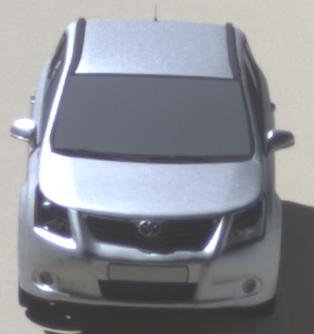
Make: Toyota
Model: Avensis 1.6
Detailed model: Avensis (T27) Notch Back
Model produced from: 2009/01
Model produced until: 2010/08
Doors: 4
Color: white
Road condition: dry road
Daytime: midday
Contrast: high contrast